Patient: sex M, age 62
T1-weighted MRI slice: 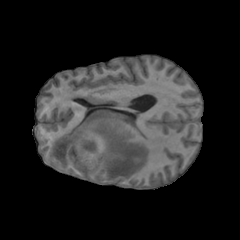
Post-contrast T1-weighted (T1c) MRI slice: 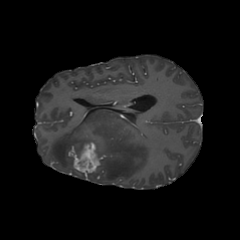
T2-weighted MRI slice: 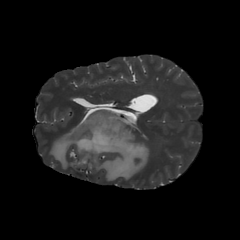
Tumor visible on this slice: yes
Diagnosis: Glioblastoma, IDH-wildtype
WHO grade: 4